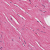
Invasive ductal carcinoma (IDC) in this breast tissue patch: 0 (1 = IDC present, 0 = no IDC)